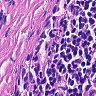
Metastatic tissue present: no